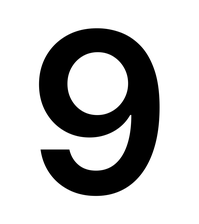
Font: Inter_SemiBold